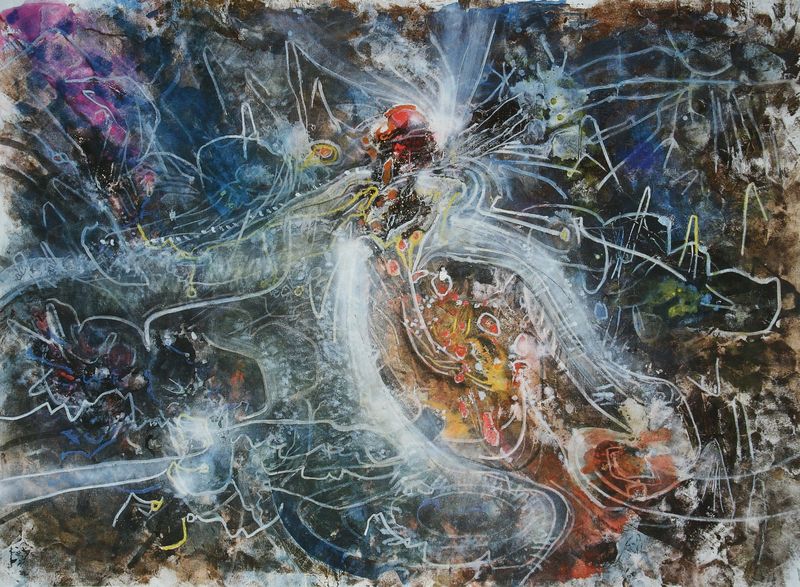
Titel: M'onde, Welt-Woge
Künstler: Roberto Matta
Standort: Paris
Institution: Privatsammlung
Schlagwörter: blau, dunkel, kopf, schatten, weiß, gelb, grün, bewegung, braun, bunt, grau, hell, hintergrund, kreide, licht, mitte, orange, schwarz, rot, schleier, expressionismus, malerei, kappe, augen, wege, musik, moderne, schwer, spuren, abstrakt, farben, fläche, flächen, modern, farbe, formen, lila, schichten, violett, linien, sepia, sturm, nadel, fliege, striche, übergang, explosion, clown, form, durcheinander, kreise, übergänge, organisch, expressiv, blitz, durchsichtig, krokodil, zentrum, leicht, hahn, insekt, schleim, tänzer, drache, zeichung, abgrenzung, kringel, geritzt, magenta, gespinst, gegensätze, spermien, scheisse, matta, expresiv